Brain MRI, t2w sequence, axial 2D slice.
Patient: age 28, sex M, weight 95 kg, height 1.95 m
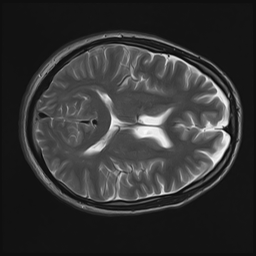